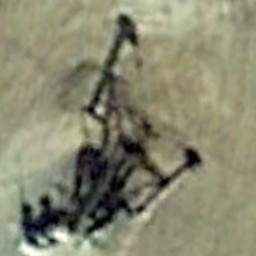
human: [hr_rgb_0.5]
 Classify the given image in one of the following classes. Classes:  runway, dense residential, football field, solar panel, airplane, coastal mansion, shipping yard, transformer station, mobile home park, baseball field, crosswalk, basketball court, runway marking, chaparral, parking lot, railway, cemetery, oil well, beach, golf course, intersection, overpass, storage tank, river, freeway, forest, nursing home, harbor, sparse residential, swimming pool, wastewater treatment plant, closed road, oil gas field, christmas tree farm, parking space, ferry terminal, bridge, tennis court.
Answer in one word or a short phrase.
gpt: oil well